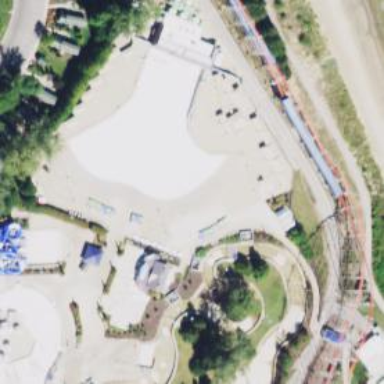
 popular for swimming and leisure activities."